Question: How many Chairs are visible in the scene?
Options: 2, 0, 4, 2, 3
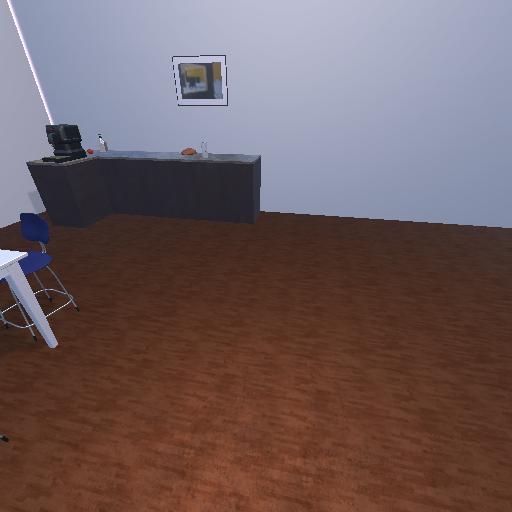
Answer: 2